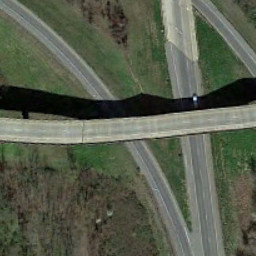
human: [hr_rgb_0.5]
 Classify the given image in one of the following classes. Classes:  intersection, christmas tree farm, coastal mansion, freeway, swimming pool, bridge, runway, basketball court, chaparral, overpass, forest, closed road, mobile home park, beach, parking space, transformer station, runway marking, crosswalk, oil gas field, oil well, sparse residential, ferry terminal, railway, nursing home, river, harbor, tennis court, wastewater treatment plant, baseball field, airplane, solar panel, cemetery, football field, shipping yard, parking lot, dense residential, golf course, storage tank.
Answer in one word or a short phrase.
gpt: overpass